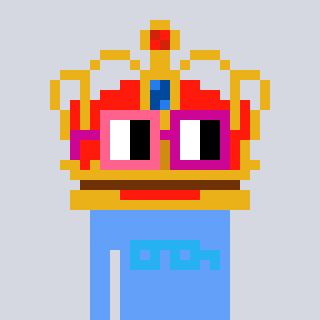
a pixel art character with square pink and red glasses, a crown-shaped head and a blue-colored body on a cool background